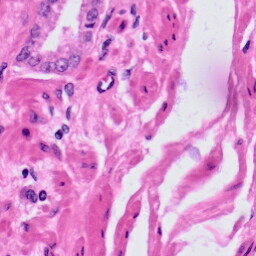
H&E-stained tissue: Prostate